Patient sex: M
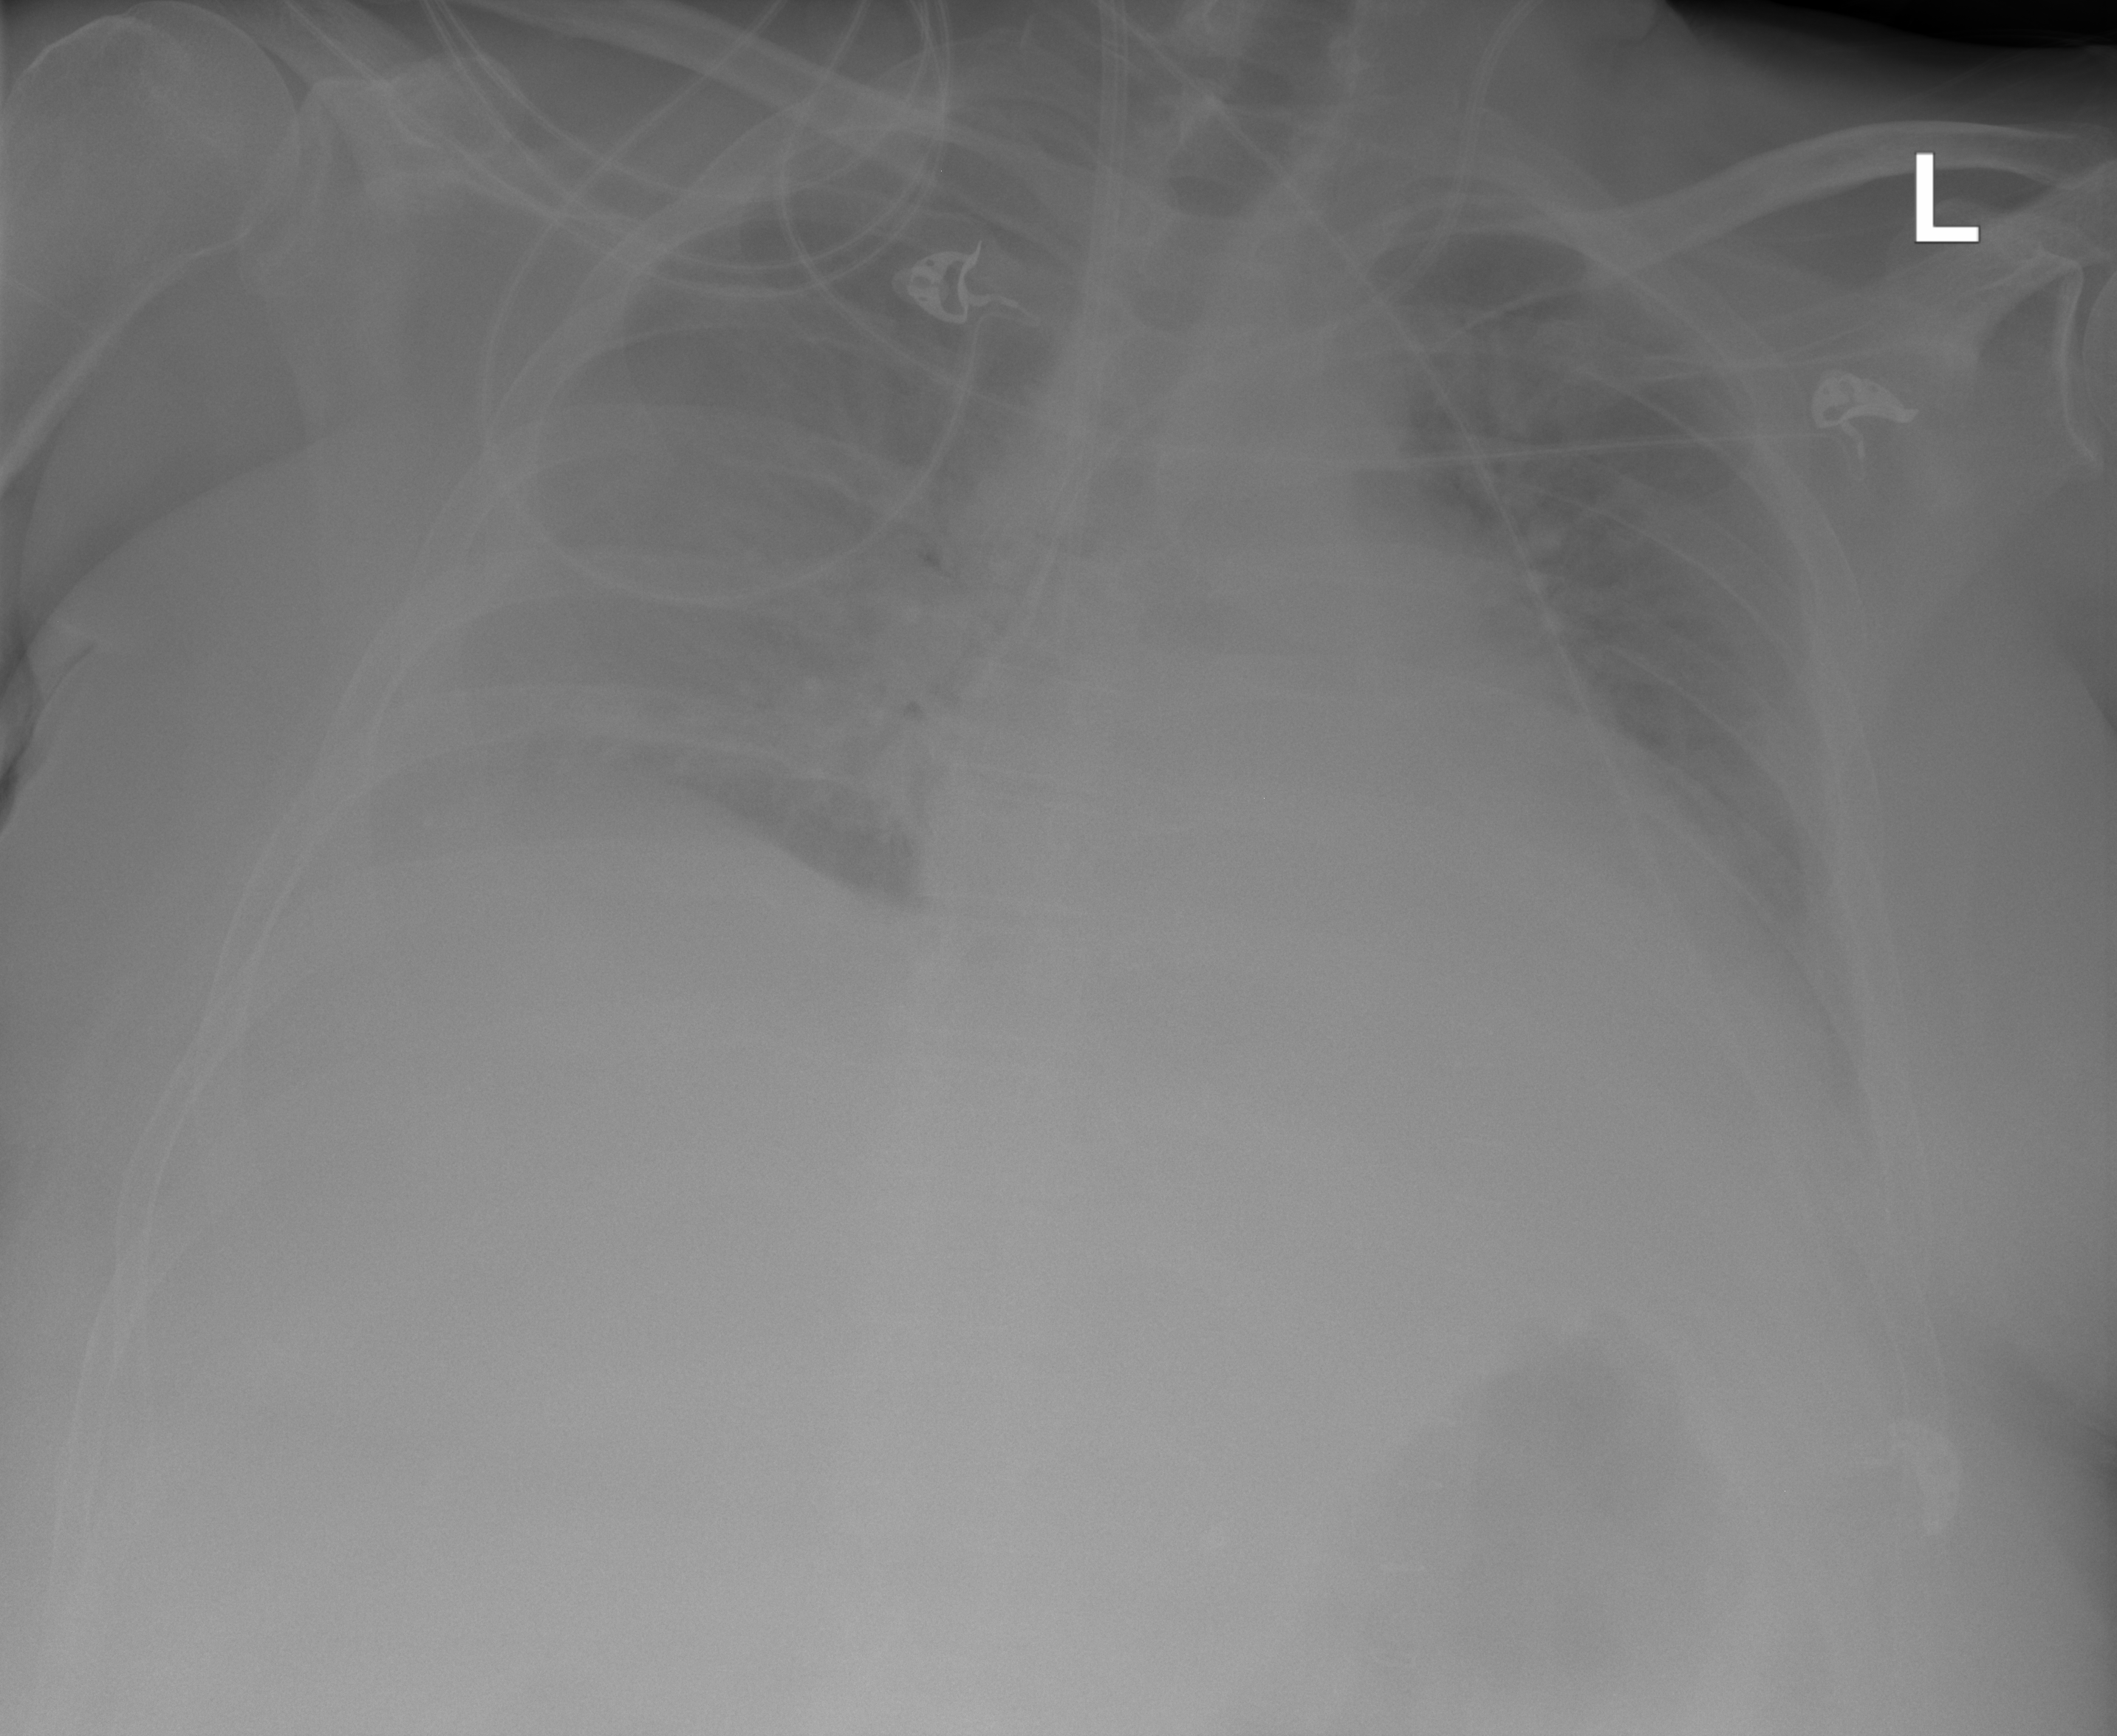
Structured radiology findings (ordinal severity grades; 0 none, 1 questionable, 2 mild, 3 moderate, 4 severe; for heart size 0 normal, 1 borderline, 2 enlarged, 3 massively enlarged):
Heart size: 0
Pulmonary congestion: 0
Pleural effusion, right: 1
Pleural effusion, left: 1
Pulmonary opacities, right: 2
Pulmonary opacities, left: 0
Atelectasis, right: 3
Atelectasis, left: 1